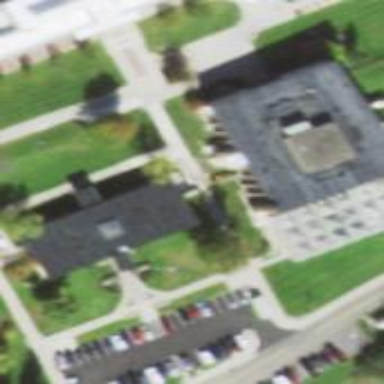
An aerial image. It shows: College building.